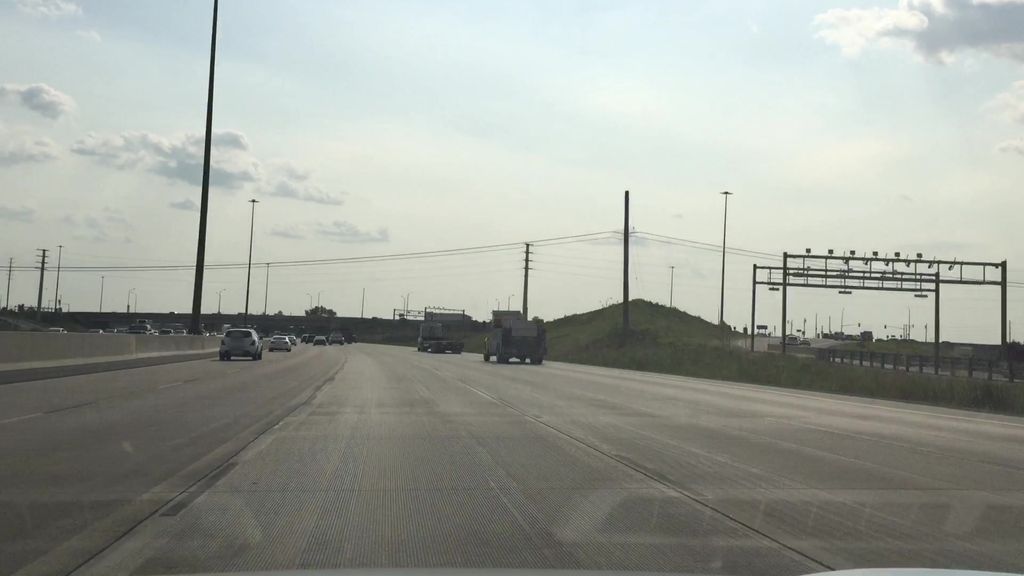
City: toronto